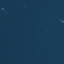
Land use / land cover: SeaLake